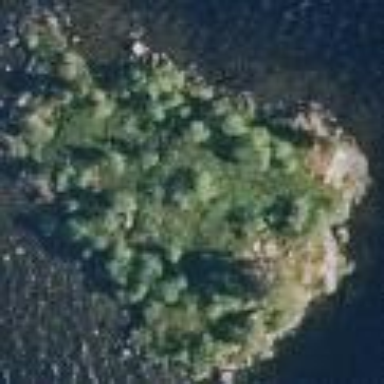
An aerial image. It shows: Islet.